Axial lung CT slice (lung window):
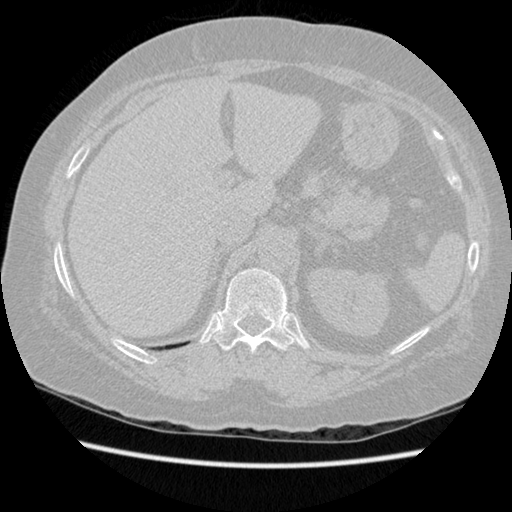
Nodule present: no